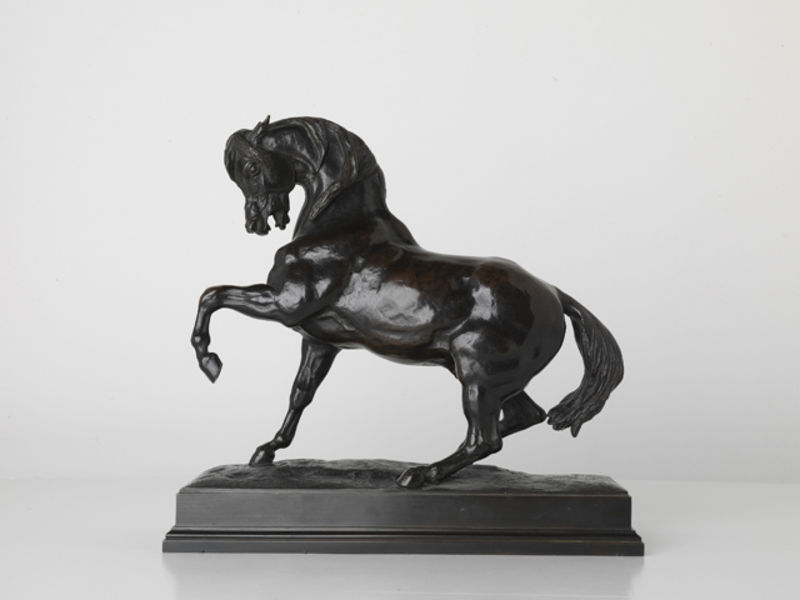
Titel: Türkisches Pferd
Künstler: Antoine-Louis Barye
Standort: Karlsruhe
Institution: Staatliche Kunsthalle Karlsruhe
Schlagwörter: dunkel, fuß, kopf, körper, weiß, bewegung, braun, licht, mund, ohr, profil, rücken, schwarz, stirn, tier, augen, barock, sockel, stehen, hals, erde, boden, auge, pose, drei, ohren, renaissance, pferd, skulptur, statue, beine, huf, hufe, mähne, rappe, schwanz, schweif, sprung, bein, seitlich, italien, klein, wild, muskeln, glanz, wütend, seitenansicht, glänzen, glänzend, metall, bildhauerei, bronze, glatt, plastik, podest, poliert, allein, hoch, flucht, foto, muskulös, offen, unterlage, eckig, geschrei, steht, schwarzweiss, kupfer, seite, dynamik, furcht, statuette, zähne, tierdarstellung, schnauze, dynamisch, ross, muskel, dressur, maul, nüstern, erhoben, uneben, frei, nüster, zaum, pferderücken, säugetier, guss, scheuen, miniatur, graß, standfuß, metal, bremsen, tritt, ebenholz, geschnitzt, galopp, steigen, aufbäumen, reiterstandbild, zahn, auf, schreck, trab, angelegt, sehnen, hinterbeine, lebewesen, in bewegung, wiehern, reiterlos, pferdehaar, eloxiert, geschnizt, oxidiert, flanke, zurückweichen, gallop, ängstlich, wildheit, bronzeskulptur, weiß braun, orhen, hinterbein, sockeln, wiehernd, temperament, voraus, hebend, wiehert, bronzue, koopf, skulputur, pferdestatue, bäumt sich auf, bremst, ohne reiter, pöastik, erhobene hufe, ohren anliegend